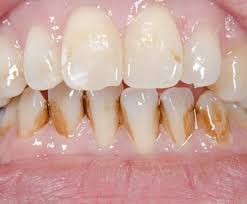
Condition: Tooth Discoloration